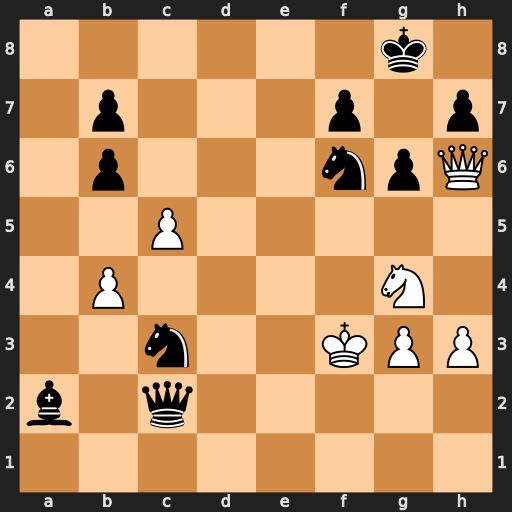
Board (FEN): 6k1/1p3p1p/1p3npQ/2P5/1P4N1/2n2KPP/b1q5/8
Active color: w
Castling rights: -
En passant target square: -
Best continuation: Nxf6+ Kh8 Qxh7#